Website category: sports
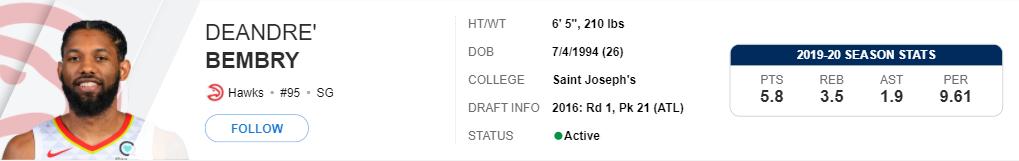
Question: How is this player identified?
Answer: DeAndre' Bembry

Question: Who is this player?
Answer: DeAndre' Bembry

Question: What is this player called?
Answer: DeAndre' Bembry

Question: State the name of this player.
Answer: DeAndre' Bembry

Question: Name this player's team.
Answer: Hawks

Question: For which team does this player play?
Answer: Hawks

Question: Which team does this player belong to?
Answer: Hawks

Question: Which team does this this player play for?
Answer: Hawks

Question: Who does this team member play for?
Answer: Hawks

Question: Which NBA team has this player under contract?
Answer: Hawks

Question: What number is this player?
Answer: #95

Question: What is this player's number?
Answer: #95

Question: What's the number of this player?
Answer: #95

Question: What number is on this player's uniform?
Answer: #95

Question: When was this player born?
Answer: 7/4/1994

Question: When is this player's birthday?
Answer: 7/4/1994

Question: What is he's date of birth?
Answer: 7/4/1994

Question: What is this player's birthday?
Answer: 7/4/1994

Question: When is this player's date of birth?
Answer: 7/4/1994

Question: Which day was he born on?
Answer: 7/4/1994

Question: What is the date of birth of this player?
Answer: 7/4/1994

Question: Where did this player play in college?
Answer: Saint Joseph's

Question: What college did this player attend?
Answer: Saint Joseph's

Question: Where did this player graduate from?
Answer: Saint Joseph's

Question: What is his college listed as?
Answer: Saint Joseph's

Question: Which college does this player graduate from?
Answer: Saint Joseph's

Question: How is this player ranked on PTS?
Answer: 5.8

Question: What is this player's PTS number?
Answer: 5.8

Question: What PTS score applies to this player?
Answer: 5.8

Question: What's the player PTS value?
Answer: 5.8

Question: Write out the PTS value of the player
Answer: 5.8

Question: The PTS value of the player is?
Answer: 5.8

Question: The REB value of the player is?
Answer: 3.5

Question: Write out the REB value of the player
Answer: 3.5

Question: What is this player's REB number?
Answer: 3.5

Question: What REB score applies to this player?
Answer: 3.5

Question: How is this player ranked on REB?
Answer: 3.5

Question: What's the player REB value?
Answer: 3.5

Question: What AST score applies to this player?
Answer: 1.9

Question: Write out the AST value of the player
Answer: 1.9

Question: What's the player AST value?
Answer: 1.9

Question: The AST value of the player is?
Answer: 1.9

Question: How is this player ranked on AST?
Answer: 1.9

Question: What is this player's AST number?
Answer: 1.9

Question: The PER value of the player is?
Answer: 9.61

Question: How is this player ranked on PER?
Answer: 9.61

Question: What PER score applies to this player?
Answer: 9.61

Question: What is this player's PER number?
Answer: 9.61

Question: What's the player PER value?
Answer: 9.61

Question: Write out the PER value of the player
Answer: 9.61

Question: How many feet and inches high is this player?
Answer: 6' 5"

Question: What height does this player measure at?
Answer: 6' 5"

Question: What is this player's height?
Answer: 6' 5"

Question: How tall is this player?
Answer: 6' 5"

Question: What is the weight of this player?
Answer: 210 lbs

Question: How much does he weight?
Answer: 210 lbs

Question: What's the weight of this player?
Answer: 210 lbs

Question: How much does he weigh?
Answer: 210 lbs

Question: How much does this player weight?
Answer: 210 lbs